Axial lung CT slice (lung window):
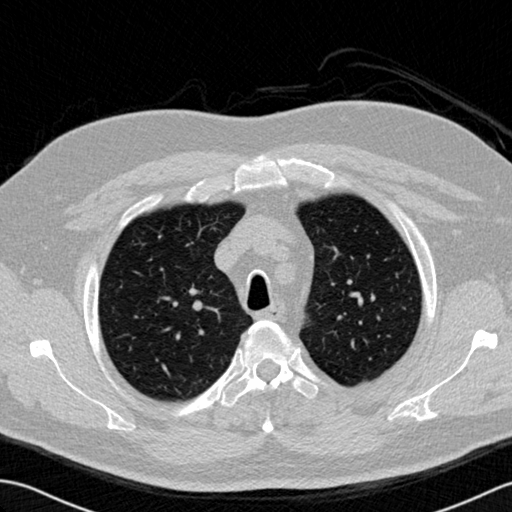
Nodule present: no